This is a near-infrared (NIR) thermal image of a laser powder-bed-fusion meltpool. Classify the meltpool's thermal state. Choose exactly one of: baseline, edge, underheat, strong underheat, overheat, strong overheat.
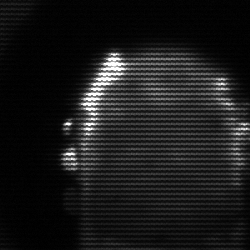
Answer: baseline